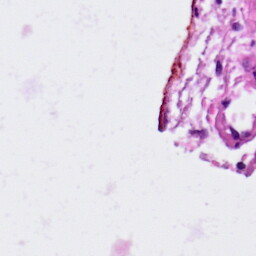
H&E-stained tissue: Lung